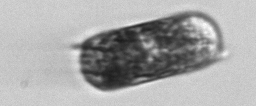
Label: Hemiaulus